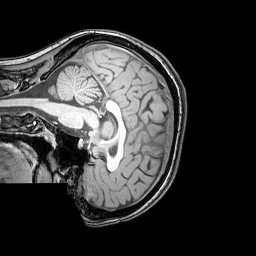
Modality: T1w
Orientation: sagittal
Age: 23
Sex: female
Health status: healthy
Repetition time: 0.081 s
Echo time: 0.037 s